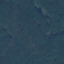
Label: Forest